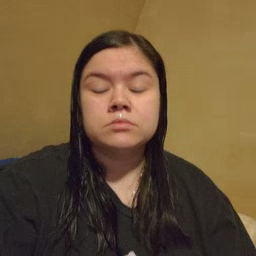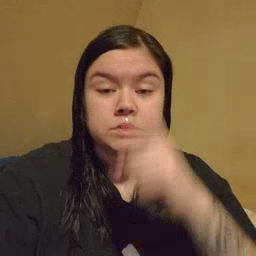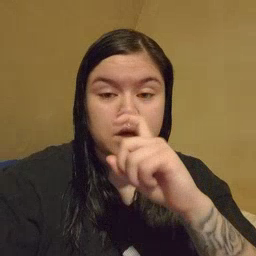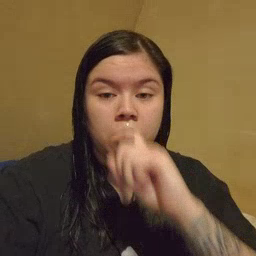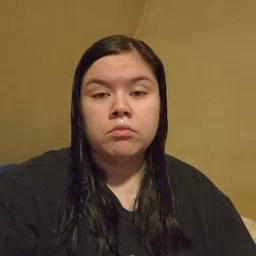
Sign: doll